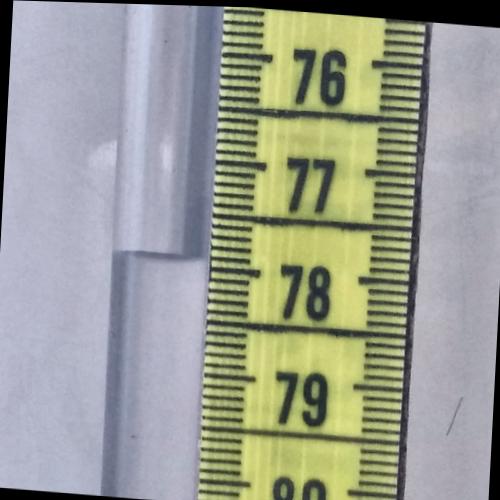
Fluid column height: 77.9 cm